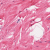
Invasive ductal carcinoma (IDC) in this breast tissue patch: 0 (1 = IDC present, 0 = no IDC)